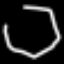
Label: octagon